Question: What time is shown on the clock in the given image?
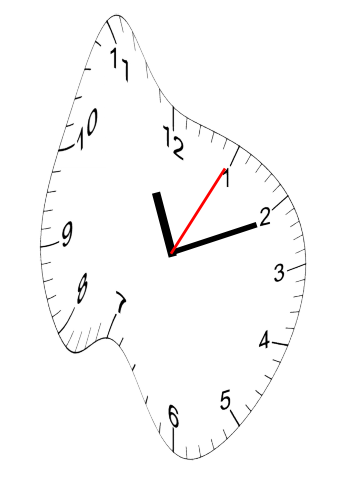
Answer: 11:11:05